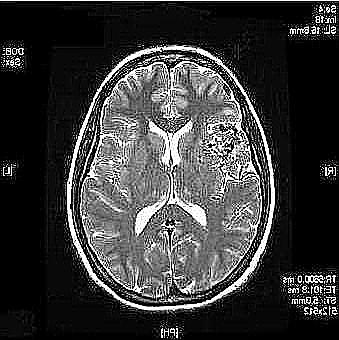
Label: notumor